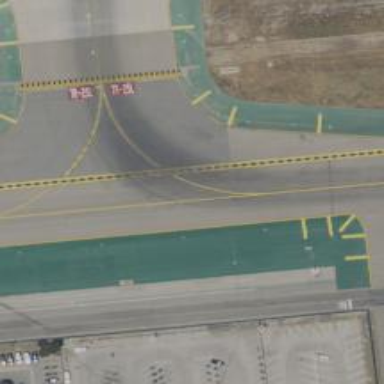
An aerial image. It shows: Image of taxiway at airport.